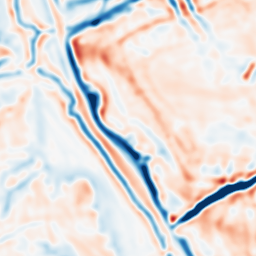
Category: multiscale
Decomposition family: dog
Decomposition parameters: sigma_low: 3
sigma_high: 5
Upsampling method: bspline
Upsampling parameters: scale: 4
Upsampling scale: 4